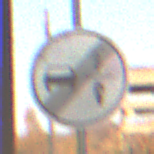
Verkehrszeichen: EndeVerbotUeberholenEinspurigeFahrzeuge
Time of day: SunriseSunset
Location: Roofed (Suburban)
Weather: Clear
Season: NotSpecified
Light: Natural